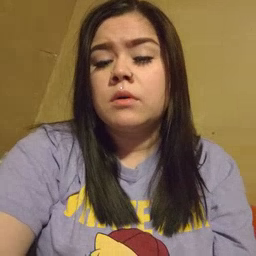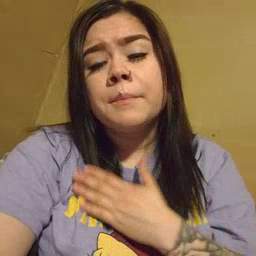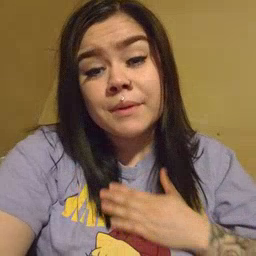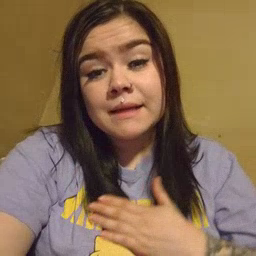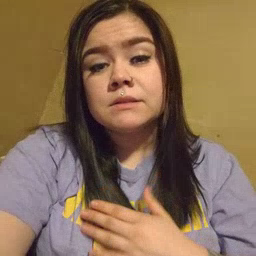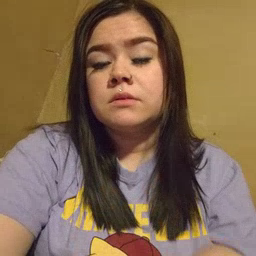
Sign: please